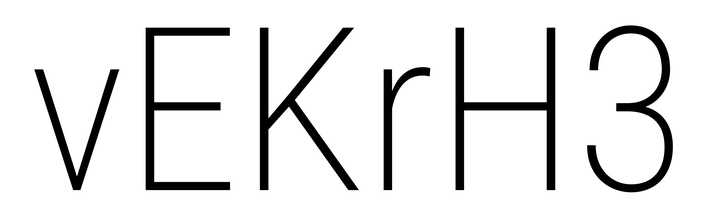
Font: Roboto_Condensed_ExtraLight